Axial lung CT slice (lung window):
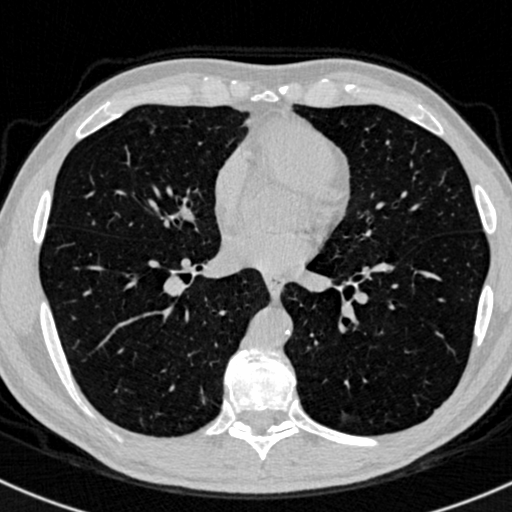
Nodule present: yes
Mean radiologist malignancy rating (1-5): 2